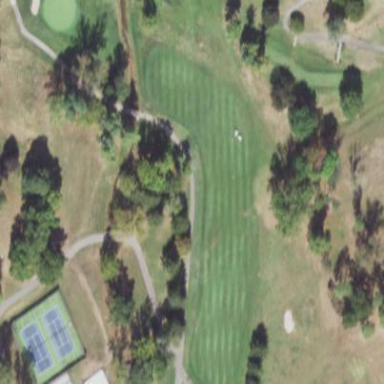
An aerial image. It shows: Golf fairway surrounded by grass.